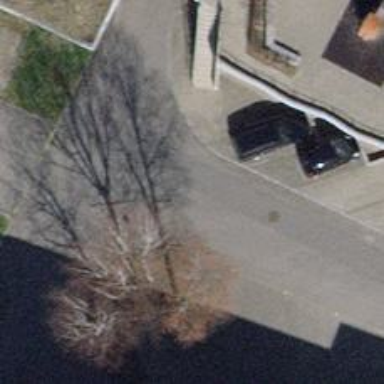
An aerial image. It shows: Road with steps.